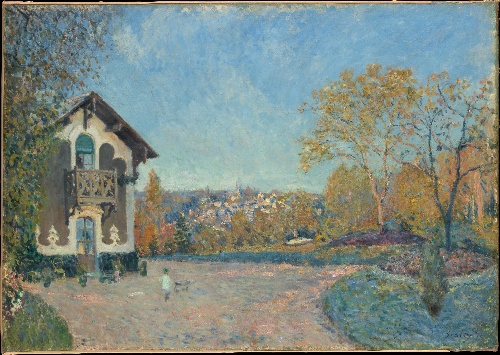
Title: View of Marly-le-Roi from Coeur-Volant
Artist: Alfred Sisley
Artist bio: British, Paris 1839–1899 Moret-sur-Loing
Date: 1876
Object type: Painting
Classification: Paintings
Medium: Oil on canvas
Dimensions: 25 3/4 x 36 3/8 in. (65.4 x 92.4 cm)
Department: European Paintings
Credit line: Bequest of Miss Adelaide Milton de Groot (1876-1967), 1967
Accession year: 1967
Repository: Metropolitan Museum of Art, New York, NY
Tags: Gardens|Towns